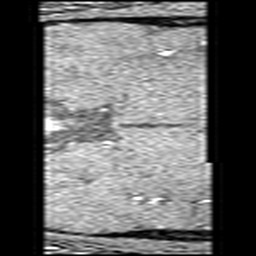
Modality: angio
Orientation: coronal
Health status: ill
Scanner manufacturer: siemens
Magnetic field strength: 3 T
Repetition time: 0.023 s
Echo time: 0.0042 s